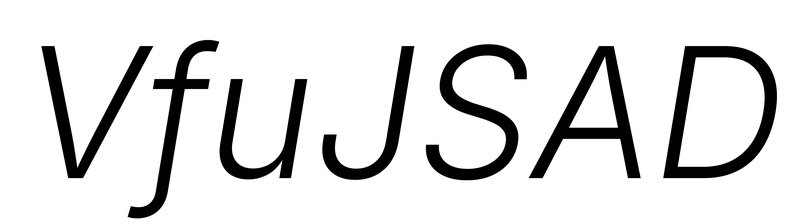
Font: Inter-Italic_Light_Italic